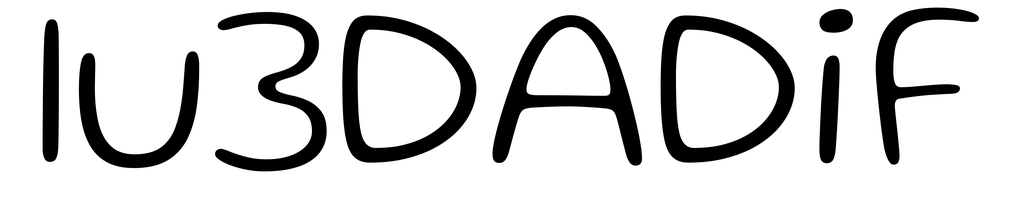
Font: Gluten_ExtraLight